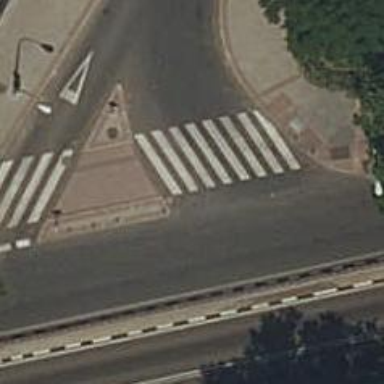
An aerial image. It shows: Uncontrolled zebra crossing on the road.